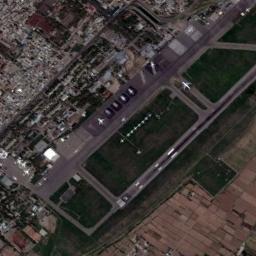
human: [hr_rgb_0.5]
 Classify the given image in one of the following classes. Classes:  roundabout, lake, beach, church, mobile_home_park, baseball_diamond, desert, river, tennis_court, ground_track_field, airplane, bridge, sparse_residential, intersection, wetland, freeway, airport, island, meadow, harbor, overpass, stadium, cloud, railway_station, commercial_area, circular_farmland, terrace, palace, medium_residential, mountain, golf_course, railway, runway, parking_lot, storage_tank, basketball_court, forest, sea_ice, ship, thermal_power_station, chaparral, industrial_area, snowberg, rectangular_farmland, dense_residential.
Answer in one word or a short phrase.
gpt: airport